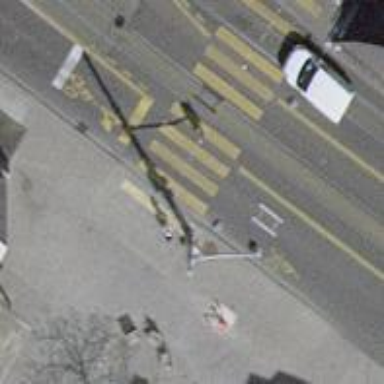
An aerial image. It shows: Crossing with traffic signals.